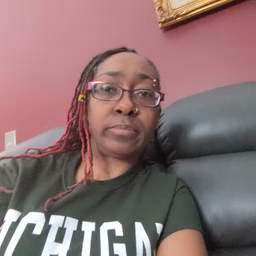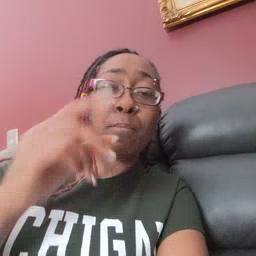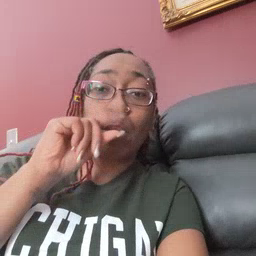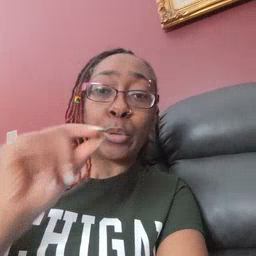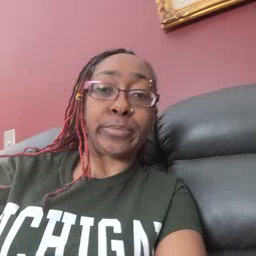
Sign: bird